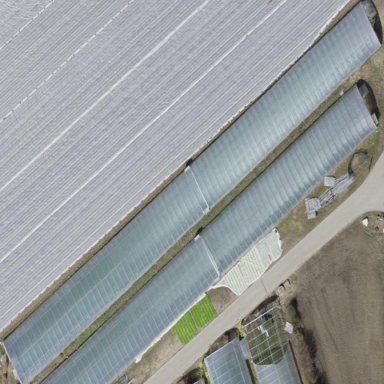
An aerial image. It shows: Greenhouse.